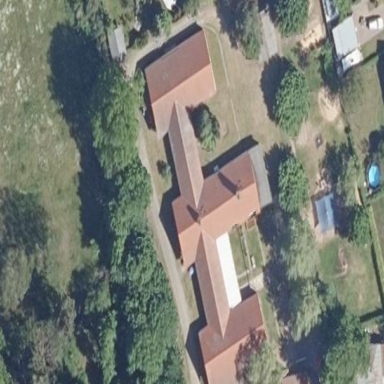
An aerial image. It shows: Kindergarten with gabled roof made of red roof tiles.